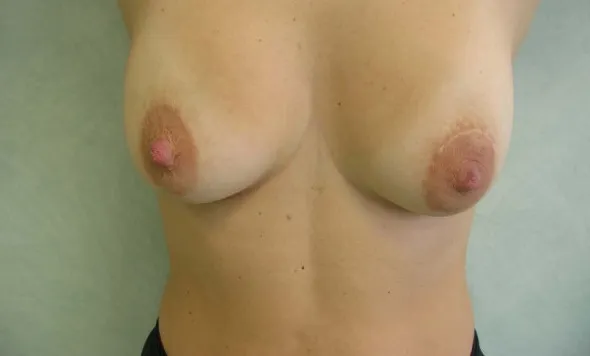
Appearance of breast six months after surgery.
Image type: medical_photograph (other_medical_photograph)